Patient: sex M, age 75
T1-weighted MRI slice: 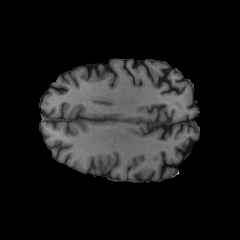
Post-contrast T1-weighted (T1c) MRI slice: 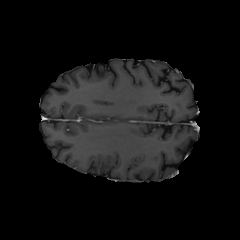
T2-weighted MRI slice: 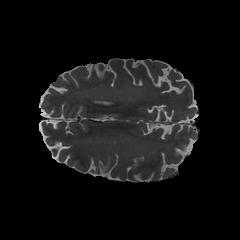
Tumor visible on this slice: no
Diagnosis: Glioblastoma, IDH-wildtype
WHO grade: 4